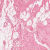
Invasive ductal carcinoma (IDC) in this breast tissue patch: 0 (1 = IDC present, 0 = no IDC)